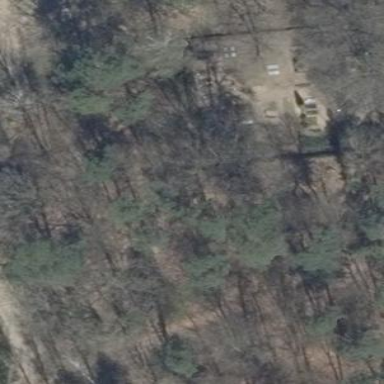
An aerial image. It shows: Cemetery.